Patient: sex M, age 65
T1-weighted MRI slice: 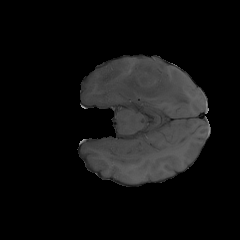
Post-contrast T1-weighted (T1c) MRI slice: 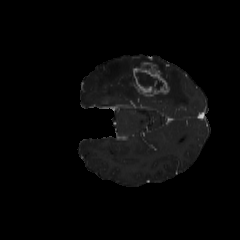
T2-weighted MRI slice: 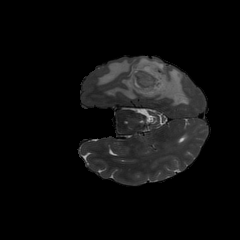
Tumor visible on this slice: yes
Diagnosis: Glioblastoma, IDH-wildtype
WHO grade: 4